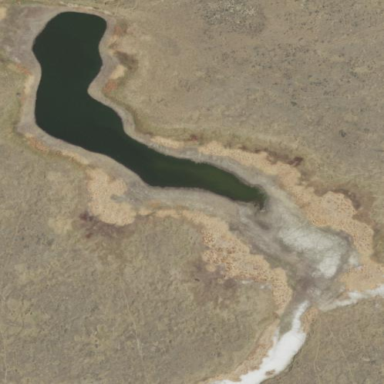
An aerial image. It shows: Reservoir.